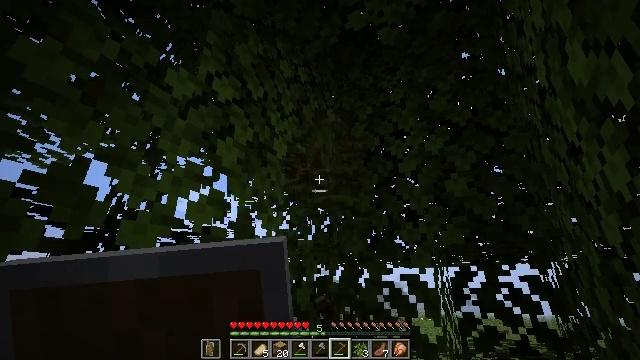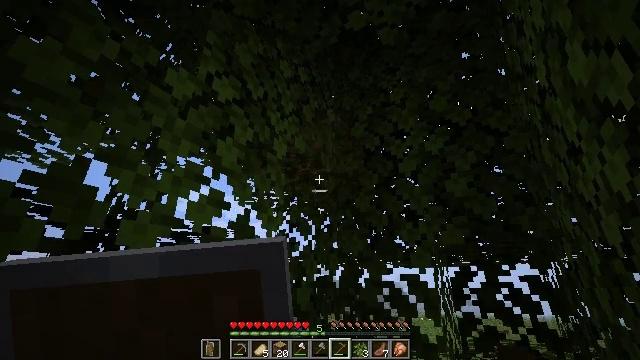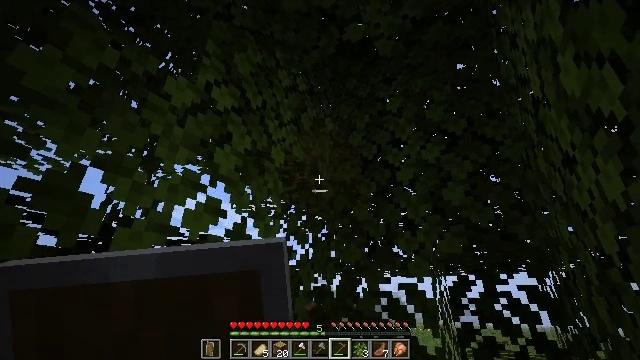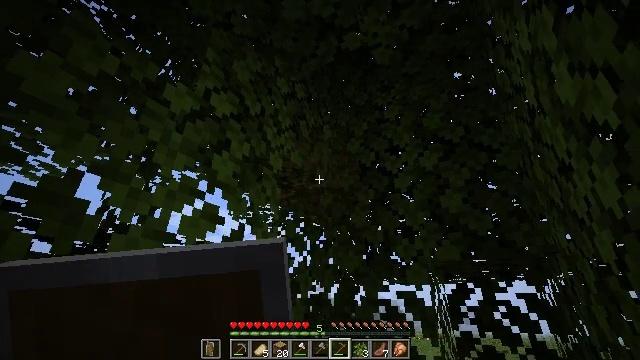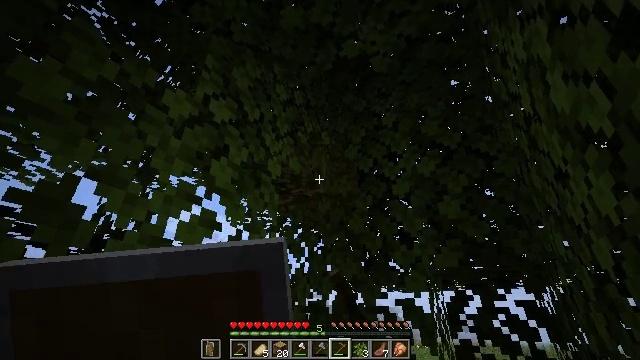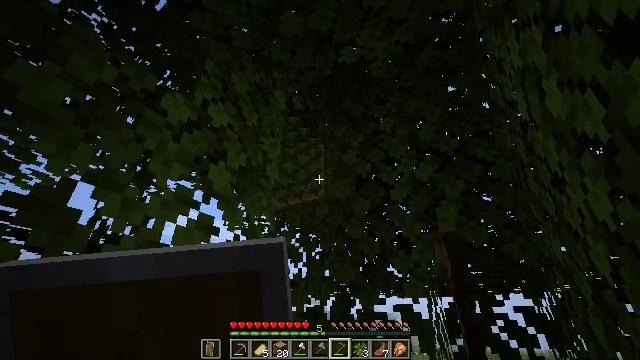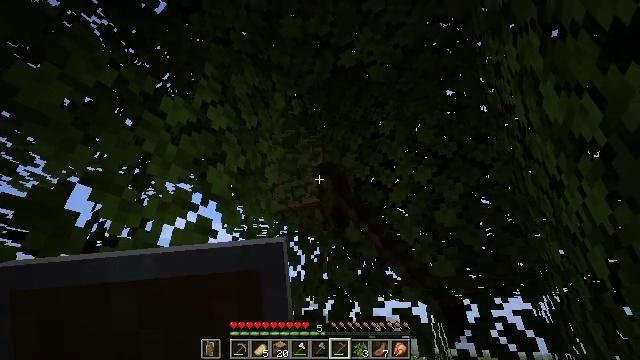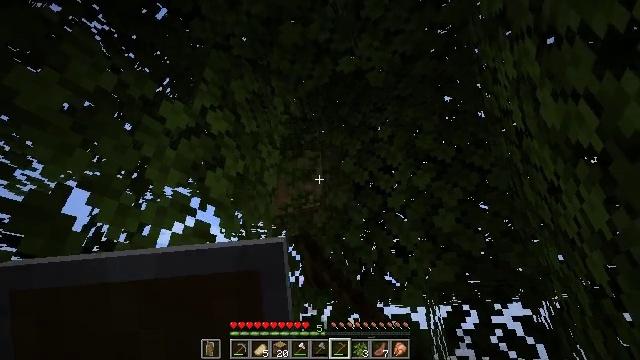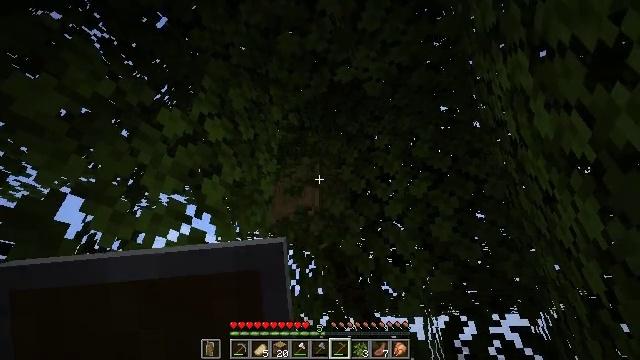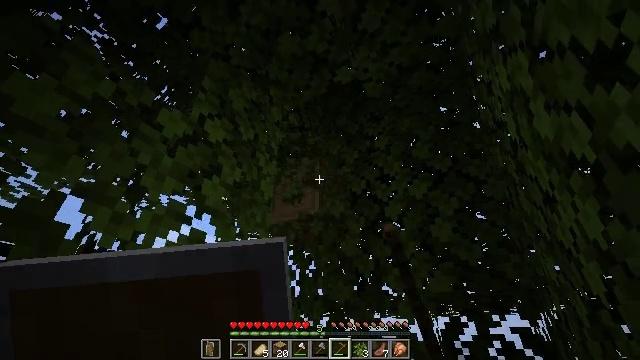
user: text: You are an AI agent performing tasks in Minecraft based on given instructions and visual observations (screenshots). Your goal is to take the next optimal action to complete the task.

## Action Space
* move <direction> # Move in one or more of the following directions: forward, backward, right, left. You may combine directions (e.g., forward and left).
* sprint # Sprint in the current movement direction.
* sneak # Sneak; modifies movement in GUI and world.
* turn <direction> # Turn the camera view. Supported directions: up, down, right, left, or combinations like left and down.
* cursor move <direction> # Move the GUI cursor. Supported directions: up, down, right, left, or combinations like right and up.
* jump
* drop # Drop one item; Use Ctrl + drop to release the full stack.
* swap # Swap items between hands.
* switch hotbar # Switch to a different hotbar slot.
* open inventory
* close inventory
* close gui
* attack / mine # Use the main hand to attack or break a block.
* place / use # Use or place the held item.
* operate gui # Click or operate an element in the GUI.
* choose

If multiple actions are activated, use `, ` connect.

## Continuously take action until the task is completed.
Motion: motion action
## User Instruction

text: Mine oak leaves.
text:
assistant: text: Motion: attack / mine
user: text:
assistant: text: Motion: turn up, attack / mine
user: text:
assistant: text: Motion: turn up, attack / mine
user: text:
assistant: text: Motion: turn up, attack / mine
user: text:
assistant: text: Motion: turn up, attack / mine
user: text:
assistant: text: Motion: attack / mine
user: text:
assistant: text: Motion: turn up, attack / mine
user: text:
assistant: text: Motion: turn up, attack / mine
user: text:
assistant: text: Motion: attack / mine
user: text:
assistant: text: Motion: attack / mine